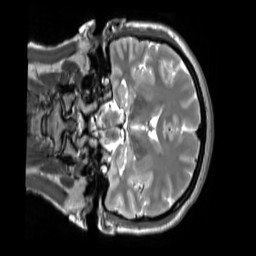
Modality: T2w
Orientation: coronal
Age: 32
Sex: female
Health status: ill
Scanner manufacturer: siemens
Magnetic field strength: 3 T
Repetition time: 2.8 s
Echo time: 0.326 s